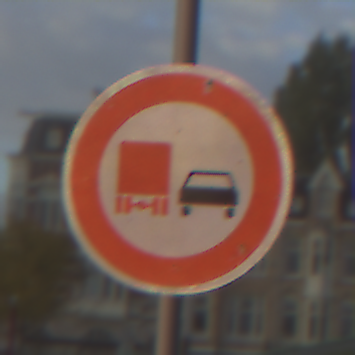
Verkehrszeichen: UeberholverbotKraftfahrzeuge
Umgebung: Outdoor, Suburban
Tageszeit: MorningAfternoon
Wetter: PartlyCloudy
Licht: Natural
Jahreszeit: NotSpecified
Kontrast: MediumContrast